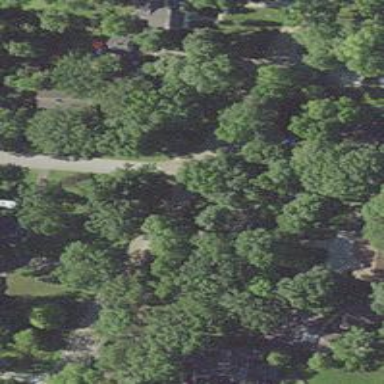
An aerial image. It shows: Driveway.